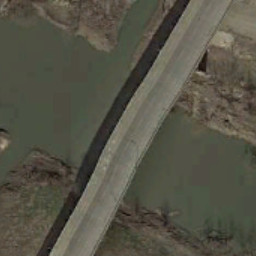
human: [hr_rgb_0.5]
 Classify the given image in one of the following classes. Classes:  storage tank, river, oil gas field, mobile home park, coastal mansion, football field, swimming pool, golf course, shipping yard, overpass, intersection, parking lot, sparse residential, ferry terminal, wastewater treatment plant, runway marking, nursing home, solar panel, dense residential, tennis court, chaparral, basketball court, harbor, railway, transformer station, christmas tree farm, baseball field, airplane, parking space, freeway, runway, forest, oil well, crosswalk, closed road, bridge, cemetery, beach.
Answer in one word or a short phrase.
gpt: bridge